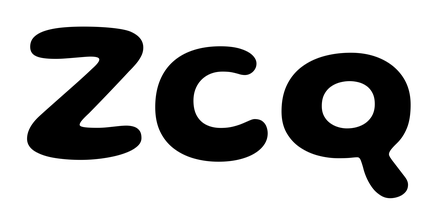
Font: Gluten_SemiBold